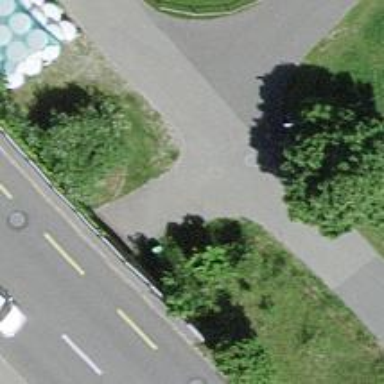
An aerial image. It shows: Paved footway.